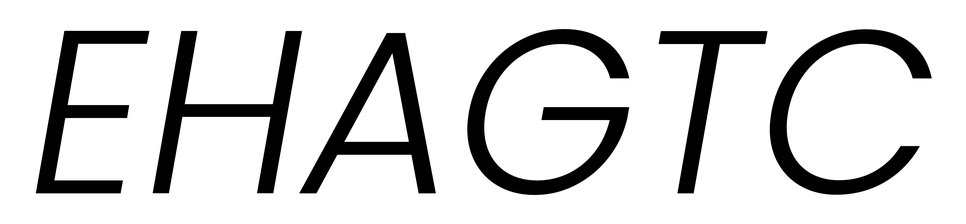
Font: Poppins-LightItalic